Question: When I try to create a category by using Ajax I get a strange behavior with my error message.
Right now I have my error message appearing like this:

My create.js.erb and new.js.erb both have the same code which is just this line:
'''
$(".cc-form").html("<%= escape_javascript(render(:partial => 'categories/form', locals: { category: @category })) %>");
'''
This is my category form:
'''
<%= form_for(@category, :remote => true, :html => { :class => "add-form", :id => "cform" }) do |f| %>
<fieldset>
<p>
<%= f.label :name, "Category Name *" %>
<br />
<%= f.text_field :name %>
</p>
<div class="form-actions">
<%= f.submit "Create" %>
</div>
</fieldset>
'''
Here is the code to enable custom error HTML:
'''
# application.rb
ActionView::Base.field_error_proc = Proc.new do |html_tag, instance|
errors = Array(instance.error_message).join(',')
%(#{html_tag}<span class="validation-error">&nbsp;#{errors}</span>).html_safe
end
'''
Then the HTML itself along with the error HTML:
'''
<p>
<label for="category_name">Category Name *</label><span class="validation-error">&nbsp;can't be blank</span>
<br>
<input id="category_name" name="category[name]" size="30" type="text" value=""><span class="validation-error">&nbsp;can't be blank</span>
</p>
'''
I only want the error message next to the 'label' and not the right side of the 'input'. How would I do this? The format is tricky for me when I look at it.
Thanks.
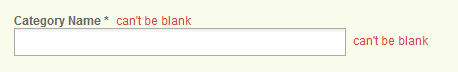
Answer: I guess you use 'field_error_proc' badly, because it's good to wrap the input field into element with special class. 'Field_error_proc' tags both the label and input tag with 'field_with_error' by default since the refered object (':name' that means 'category.name' having the errors array) is the same. It's not a defect, because it's good for changing your label's color to red in this case. I checked the Rails code ('actionpack/lib/action_view/helpers/tags/label.rb') and you can't turn this behavior off for labels (it can be a feature request), so I guess there's only one solution for your problem if you use plain html for labels.
I have two solutions now for your problem:
- Instead ofusein your view.- It's not too nice, but you can use 'f.label' if you make 'form .label .validation-error { display: none }' in your stylesheet file. I know it's just a workaround, but if 'f.label' is necessary, then I don't know better solution.